Field crop: tomato
Growth stage: 1
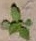
Species: solanum